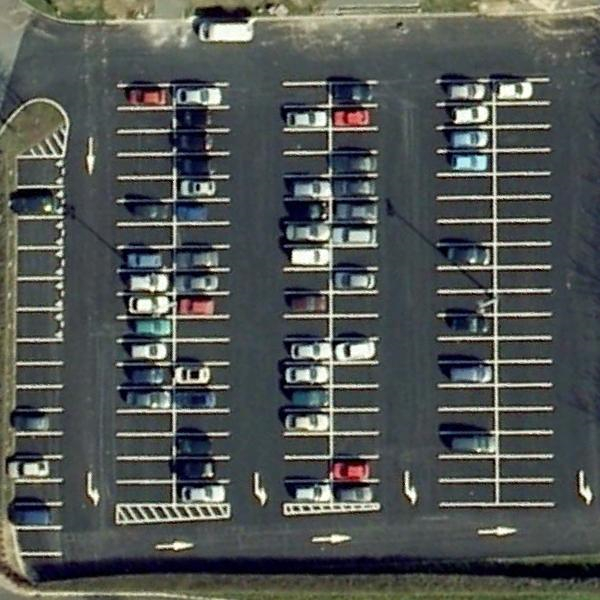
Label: Parking